Field crop: tomato
Growth stage: 1
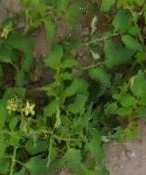
Species: tomato